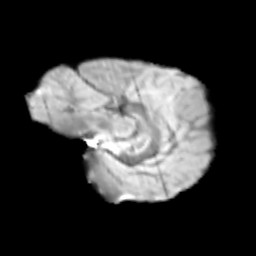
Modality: T2w
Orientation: sagittal
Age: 13
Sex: female
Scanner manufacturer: siemens
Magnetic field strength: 3 T
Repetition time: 3.8 s
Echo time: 0.07 s